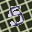
Label: 5